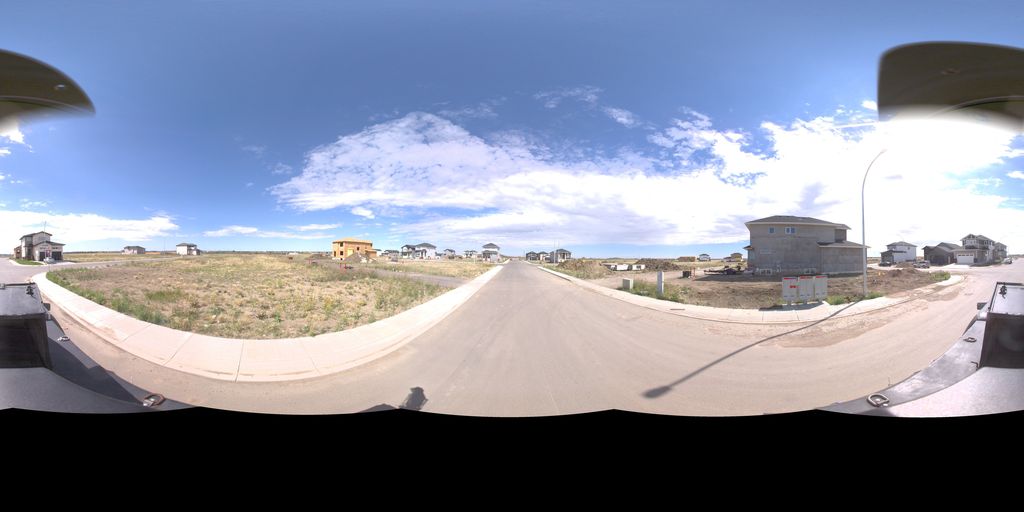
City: saskatoon